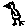
Label: bird